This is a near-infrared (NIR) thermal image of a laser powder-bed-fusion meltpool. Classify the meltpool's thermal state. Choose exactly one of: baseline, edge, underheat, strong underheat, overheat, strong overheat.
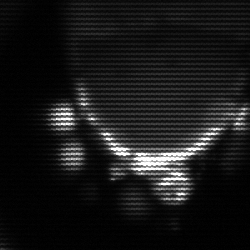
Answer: baseline